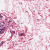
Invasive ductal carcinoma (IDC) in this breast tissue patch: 0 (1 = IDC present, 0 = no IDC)